Field crop: maize
Growth stage: 2
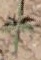
Species: atriplex